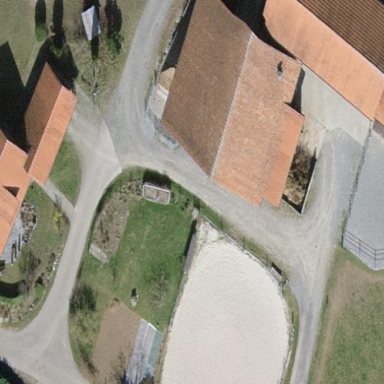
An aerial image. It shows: Isolated dwelling located within farmyard.